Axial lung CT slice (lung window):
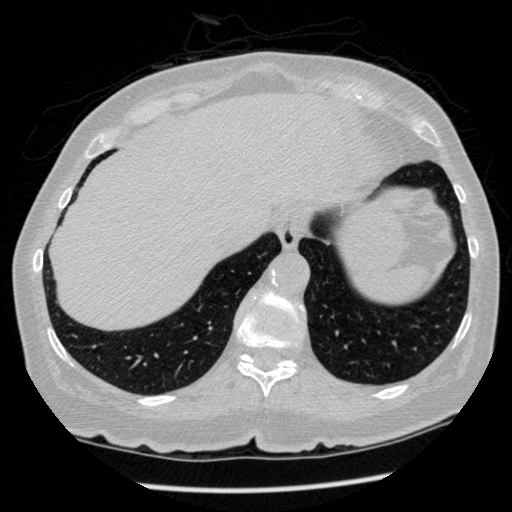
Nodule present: no